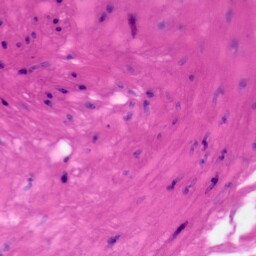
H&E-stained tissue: Skin